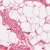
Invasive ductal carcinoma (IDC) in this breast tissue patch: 0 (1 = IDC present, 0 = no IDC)